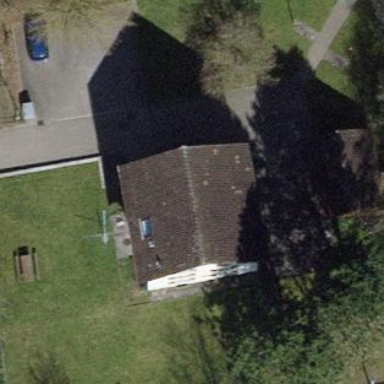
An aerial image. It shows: Building with tiled roof.